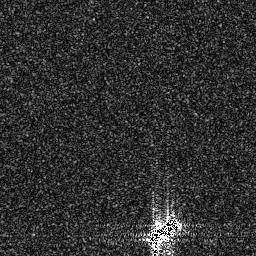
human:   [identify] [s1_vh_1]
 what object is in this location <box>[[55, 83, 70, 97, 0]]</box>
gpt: <ref>1 medium ship at the bottom</ref>